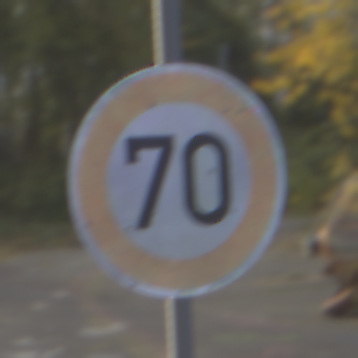
Verkehrszeichen: Geschwindigkeit70
Umgebung: Outdoor, Urban
Tageszeit: MorningAfternoon
Wetter: PartlyCloudy
Licht: Natural
Jahreszeit: NotSpecified
Kontrast: MediumContrast